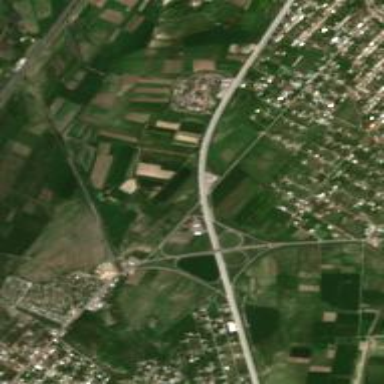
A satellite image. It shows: Motorway junction.